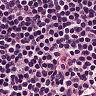
Metastatic tissue present: no